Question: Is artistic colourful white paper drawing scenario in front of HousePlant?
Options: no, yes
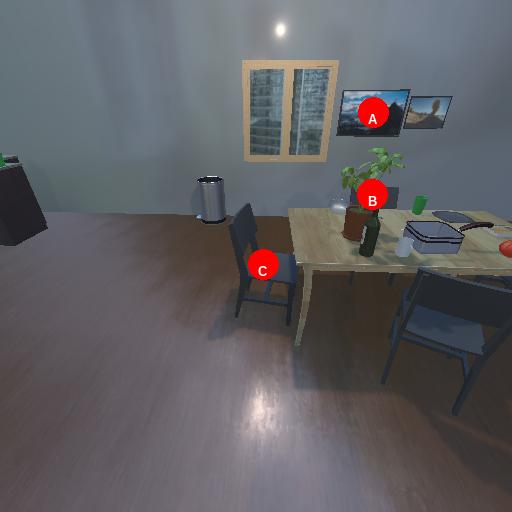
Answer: no